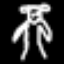
Label: angel